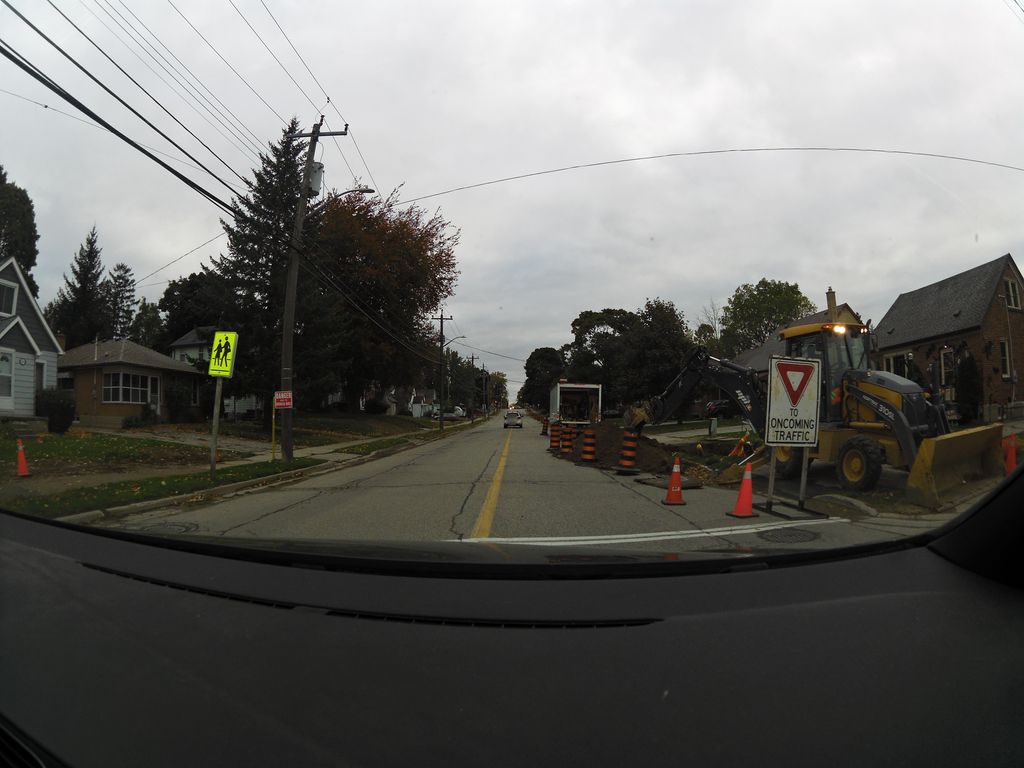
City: kitchener-waterloo